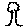
Label: tree